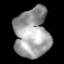
Tissue: lung
Cell type: Endothelial cells
Senescence score: 0.2285
Nuclear area (px): 1687
Mean DAPI intensity: 156.68